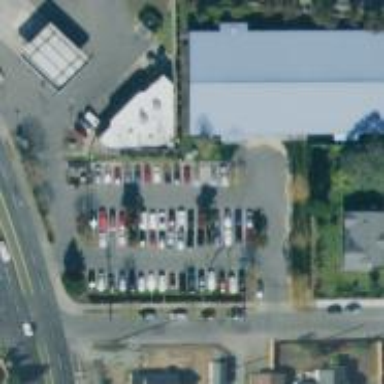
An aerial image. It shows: Parking space.